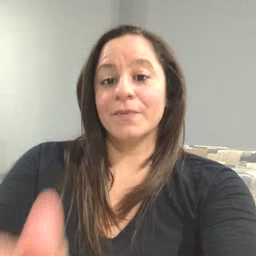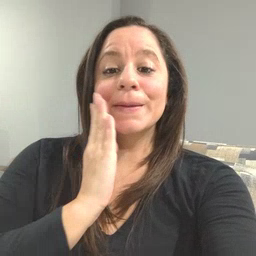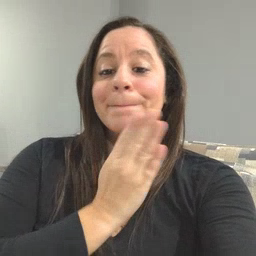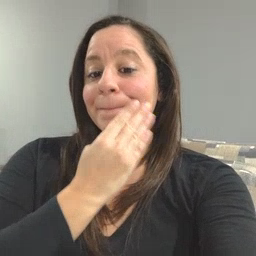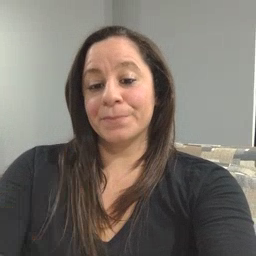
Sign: napkin